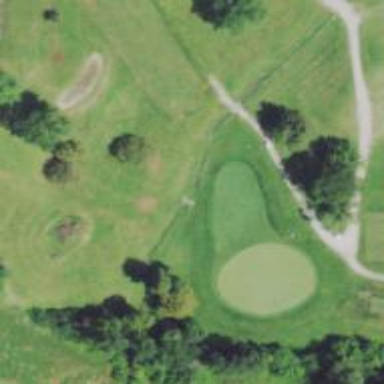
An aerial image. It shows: Path for both roads and golfers.